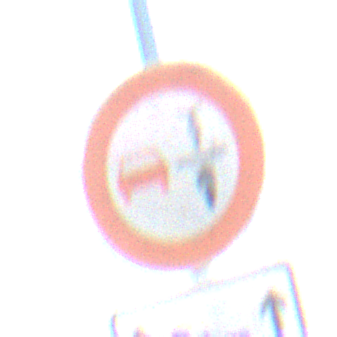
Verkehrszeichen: VerbotUeberholenEinspurigeFahrzeuge
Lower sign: LaengeEinerStrecke2
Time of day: Midday
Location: Outdoor (Nature)
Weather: Clear
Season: NotSpecified
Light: Natural